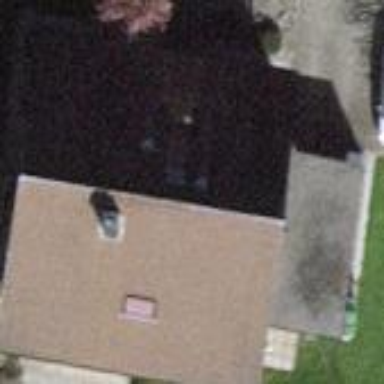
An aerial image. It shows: Building with tile roof.